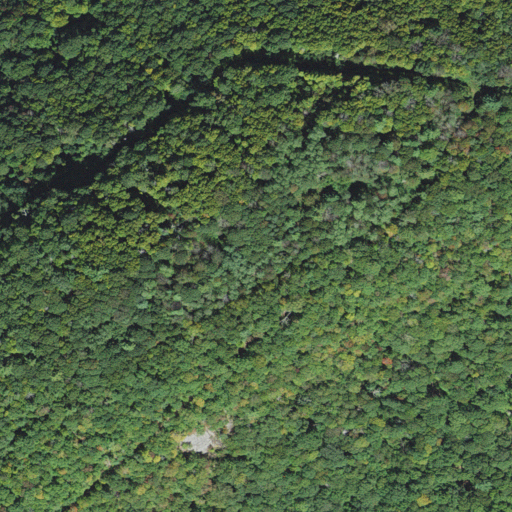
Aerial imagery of mountain in North Carolina named Big Mountain containing mixed forest and deciduous forest